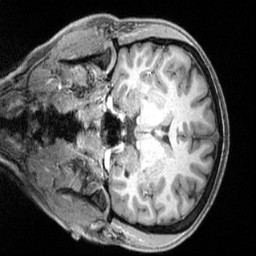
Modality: T1w
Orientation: coronal
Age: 31
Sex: female
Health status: ill
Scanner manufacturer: siemens
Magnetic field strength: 3 T
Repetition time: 2.4 s
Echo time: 0.00222 s